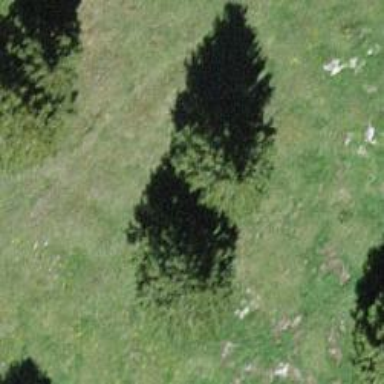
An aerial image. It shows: Needle-leaved tree in natural setting.